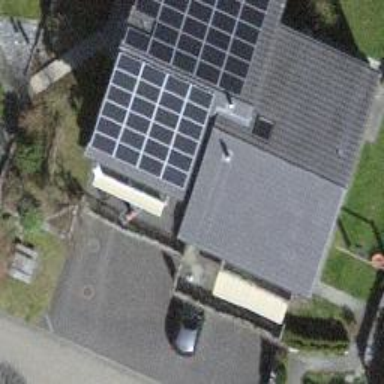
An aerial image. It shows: Solar power generator using photovoltaic method with solar photovoltaic panel types.